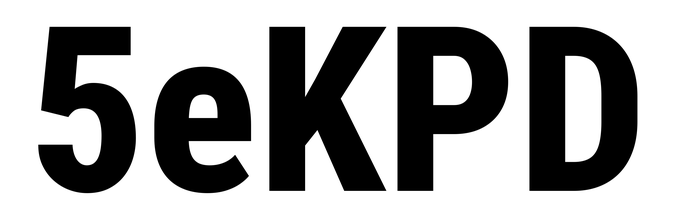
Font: Roboto_Condensed_ExtraBold